Field crop: maize
Growth stage: 2
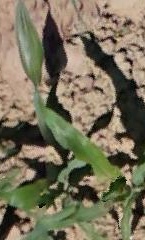
Species: maize